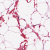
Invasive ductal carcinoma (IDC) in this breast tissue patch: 0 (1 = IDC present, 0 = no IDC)